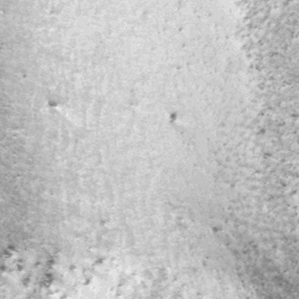
Label: frost